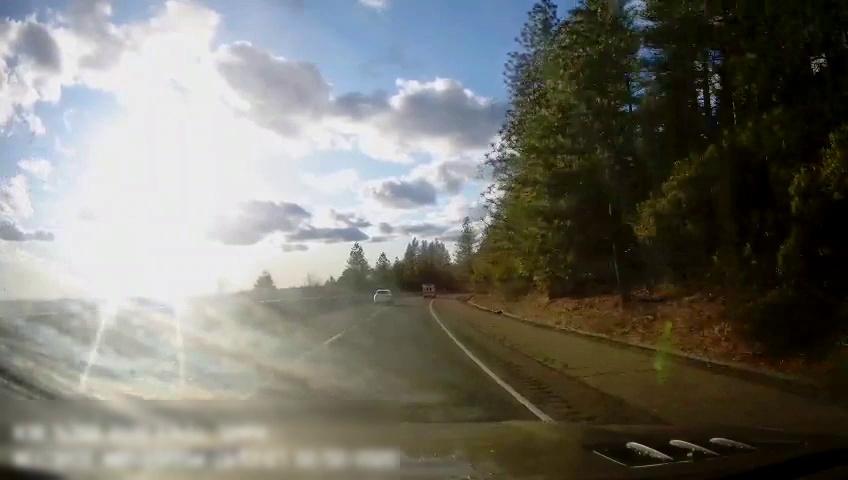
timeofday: Day
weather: Sunny
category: Drivable Space
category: Vehicles | Van
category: Vehicles | Car
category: Lanes | Current Lane
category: Lanes | Alternate Lane